【题型】选择题　【知识点】平面几何　【难度】medium
如图所示，已知正六边形$P_1P_2P_3P_4P_5P_6$，下列向量的数量积中最大的是（\quad）

A. $\overrightarrow{P_1P_2} \cdot \overrightarrow{P_1P_3}$\quad\quad\quad\quad
B. $\overrightarrow{P_1P_2} \cdot \overrightarrow{P_1P_4}$\\
C. $\overrightarrow{P_1P_2} \cdot \overrightarrow{P_1P_5}$\quad\quad\quad\quad
D. $\overrightarrow{P_1P_2} \cdot \overrightarrow{P_1P_6}$
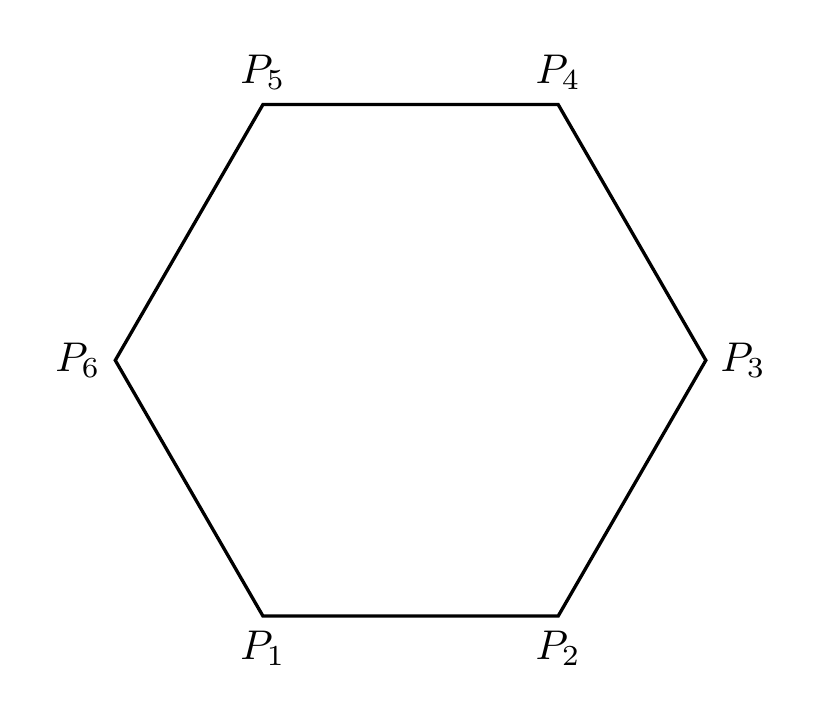
【解答】
【答案】A

【分析】根据正六边形的性质及数量积的定义计算可得。

【解析】解：根据正六边形的几何性质，可知$\langle \overrightarrow{P_1P_2}, \overrightarrow{P_1P_3} \rangle = \dfrac{\pi}{6}$，$\langle \overrightarrow{P_1P_2}, \overrightarrow{P_1P_4} \rangle = \dfrac{\pi}{3}$，$\langle \overrightarrow{P_1P_2}, \overrightarrow{P_1P_5} \rangle = \dfrac{\pi}{2}$，$\langle \overrightarrow{P_1P_2}, \overrightarrow{P_1P_6} \rangle = \dfrac{2\pi}{3}$。

$\therefore \overrightarrow{P_1P_2} \cdot \overrightarrow{P_1P_6} < 0$，$\overrightarrow{P_1P_2} \cdot \overrightarrow{P_1P_5} = 0$，$\overrightarrow{P_1P_2} \cdot \overrightarrow{P_1P_3} = |\overrightarrow{P_1P_2}| \cdot \sqrt{3}|\overrightarrow{P_1P_2}|\cos\dfrac{\pi}{6} = \dfrac{3}{2}|\overrightarrow{P_1P_2}|^2$，
$\overrightarrow{P_1P_2} \cdot \overrightarrow{P_1P_4} = |\overrightarrow{P_1P_2}| \cdot 2|\overrightarrow{P_1P_2}| \cdot \cos\dfrac{\pi}{3} = |\overrightarrow{P_1P_2}|^2$。

比较可知A正确。

故选：A。